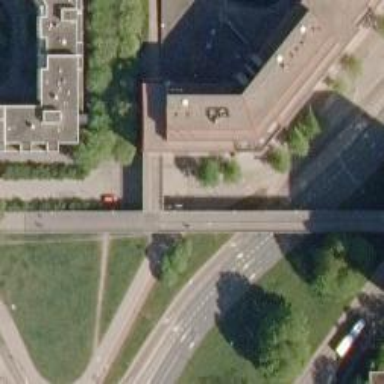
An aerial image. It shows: Bridge.